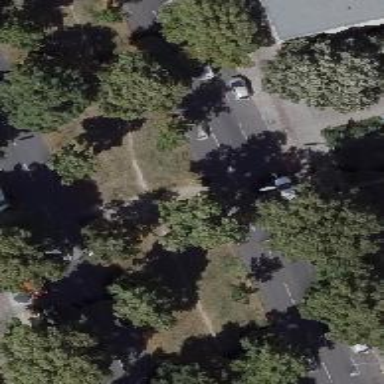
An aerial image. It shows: Uncontrolled road crossing with pedestrian island.